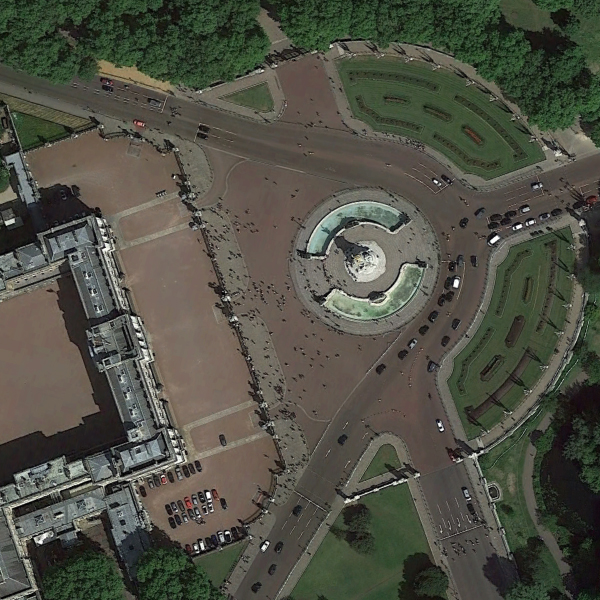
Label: Square